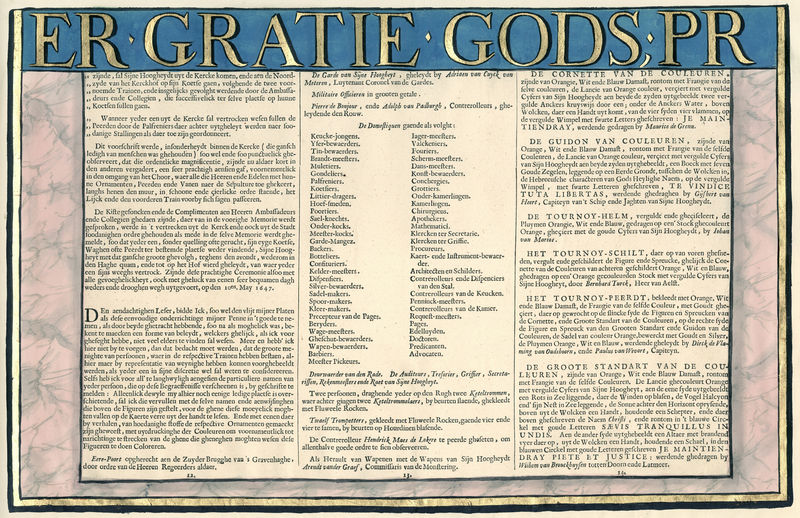
Titel: Programma van de begrafenis van Frederik Hendrik, p. 12-14
Künstler: Pieter Jansz. Post
Standort: Amsterdam
Institution: Rijksmuseum
Schlagwörter: blau, schrift, spalten, druck, text, initiale, mamor, layout, aufzählung, antiqua, satzspiegel, drei spalten, dreispaltig, 3 spalten, er gratie gods